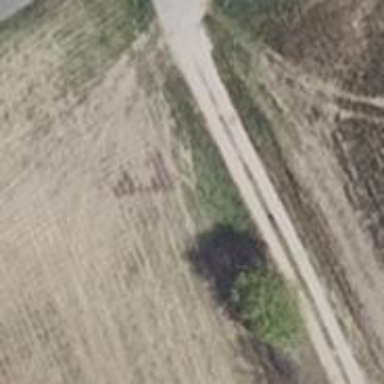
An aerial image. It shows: Track road with grade4 tracktype.